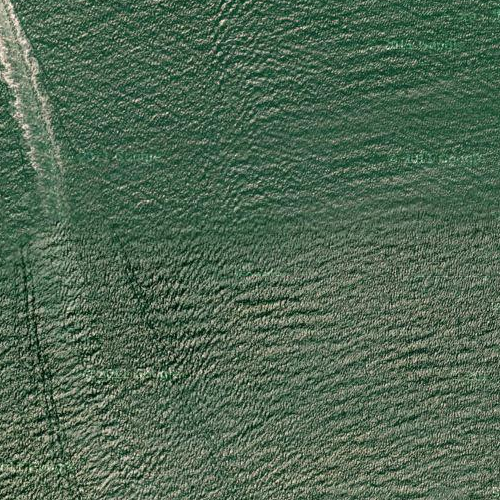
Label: sydney